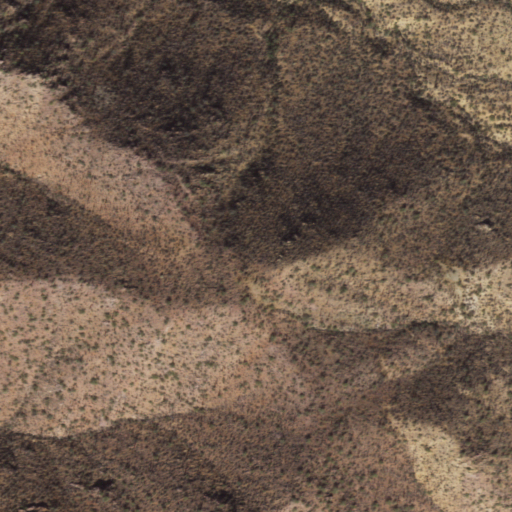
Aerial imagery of mountain in Arizona named Brownell Mountains containing only shrub